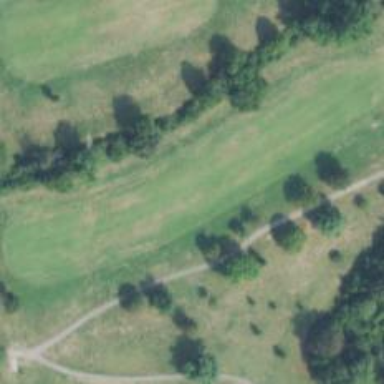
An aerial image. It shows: Golf hole.